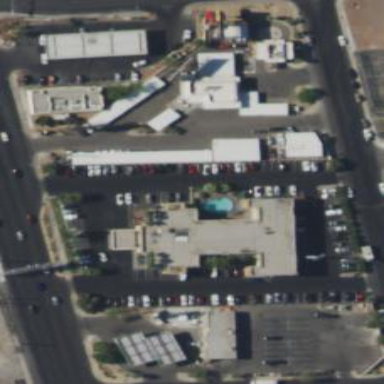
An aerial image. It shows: Commercial area.